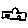
Label: car